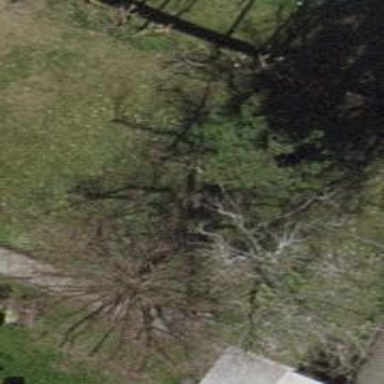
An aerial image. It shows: Deciduous broadleaved tree in garden.